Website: lowes
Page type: cart
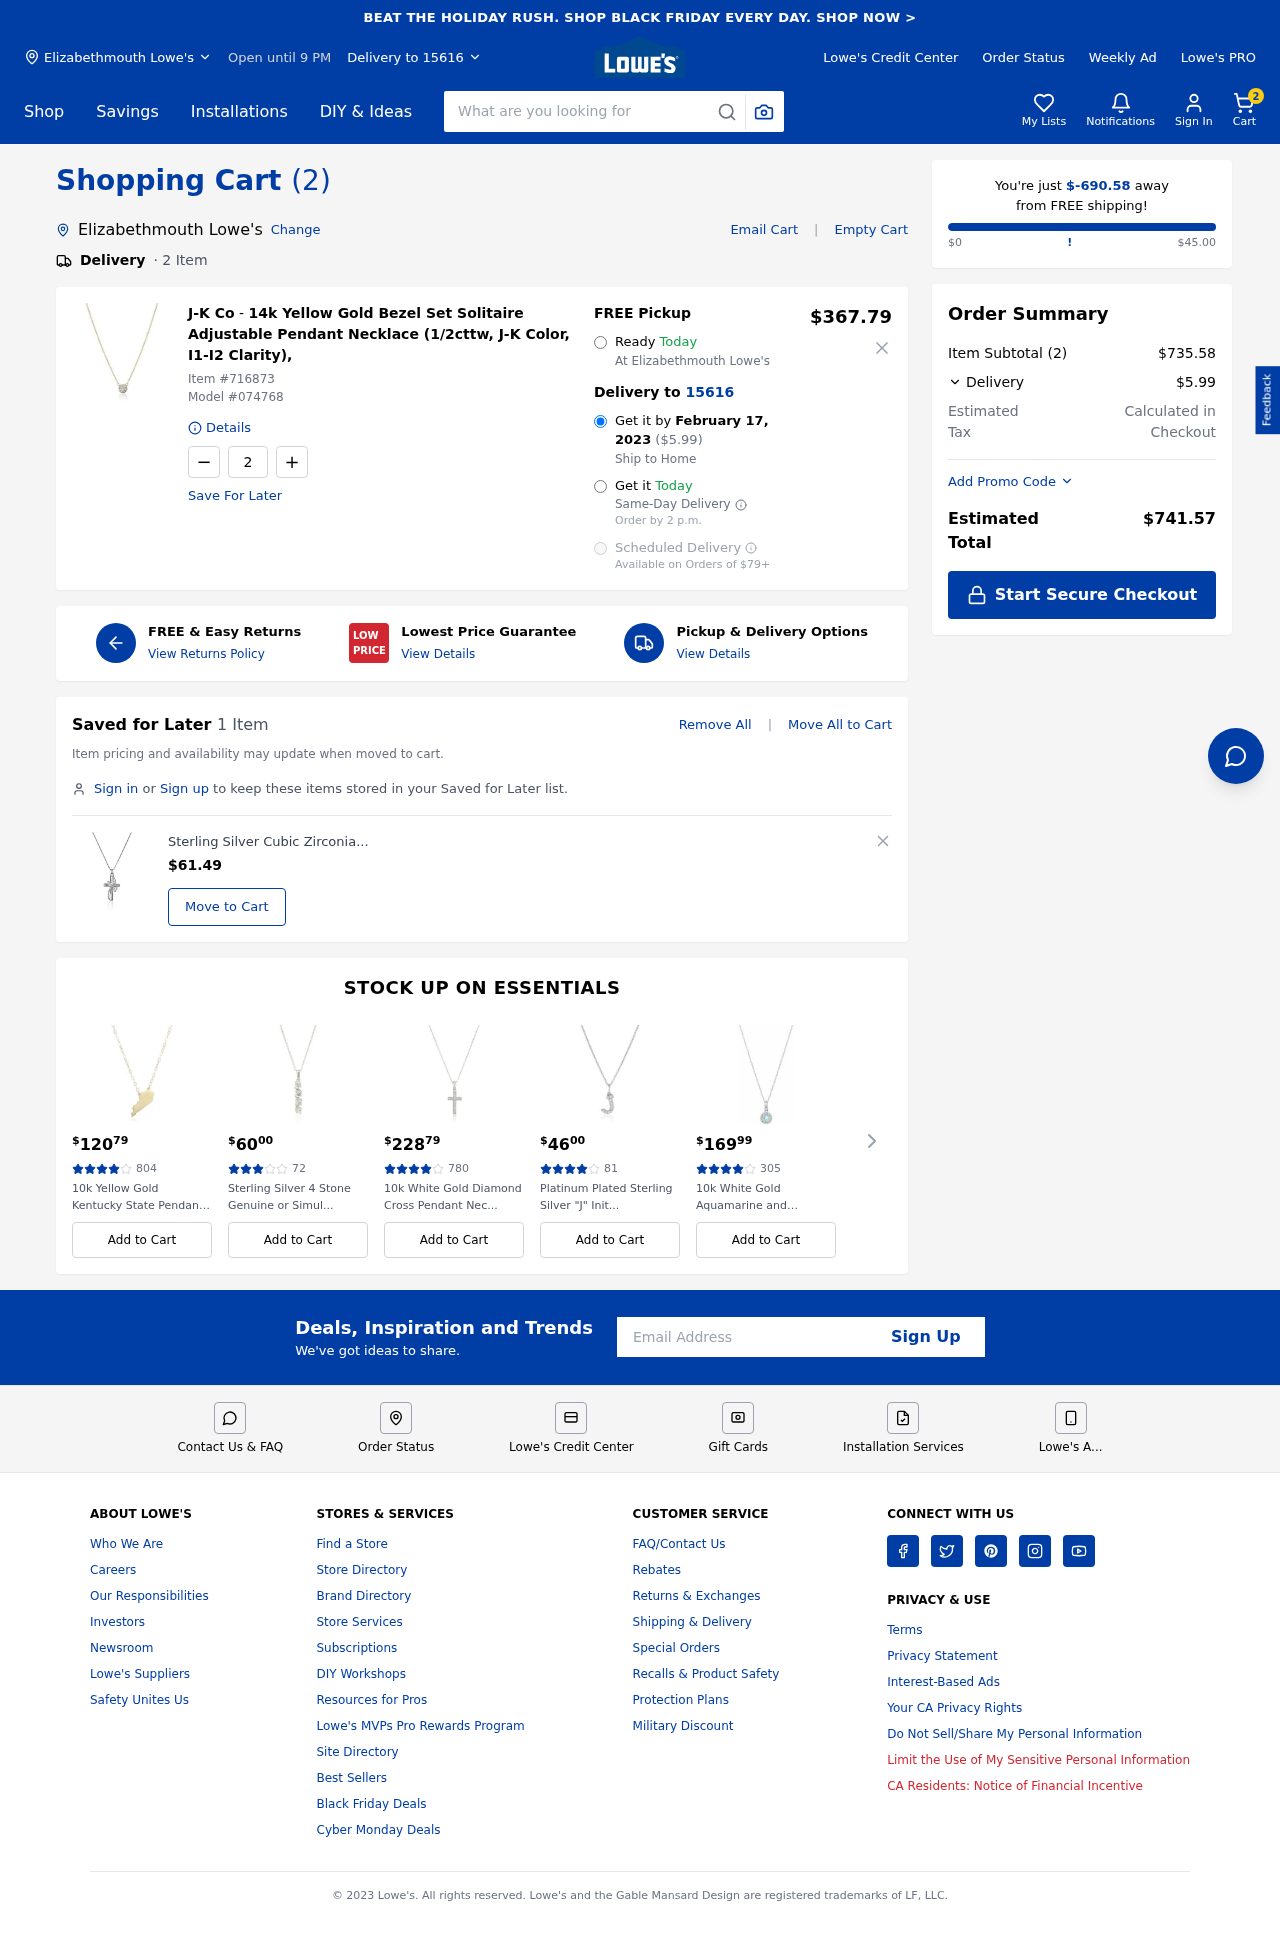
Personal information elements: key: PII_CITY
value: Elizabethmouth Lowe's
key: PII_EMAIL
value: michellejohnson@gmail.com
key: PII_POSTCODE
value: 15616
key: PII_CITY2
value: Elizabethmouth Lowe's
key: PII_CITY3
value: Elizabethmouth
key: PII_POSTCODE2
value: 15616
Product elements: key: PRODUCT1_BRAND
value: J-K Co
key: PRODUCT1_NAME
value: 14k Yellow Gold Bezel Set Solitaire Adjustable Pendant Necklace (1/2cttw, J-K Color, I1-I2 Clarity),
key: PRODUCT1_PRICE
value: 367.79
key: PRODUCT1_QUANTITY
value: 2
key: PRODUCT2_NAME
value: Sterling Silver Cubic Zirconia"Faith Hope Love" Cross Pendant Necklace, 18"
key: PRODUCT2_PRICE
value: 61.49
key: PRODUCT1_ITEM_NUMBER
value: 716873
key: PRODUCT1_MODEL_NUMBER
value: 074768
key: PRODUCT3_PRICE
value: $12079
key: PRODUCT3_NUM_RATINGS
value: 804
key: PRODUCT3_NAME
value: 10k Yellow Gold Kentucky State Pendant N...
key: PRODUCT4_PRICE
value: $6000
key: PRODUCT4_NUM_RATINGS
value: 72
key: PRODUCT4_NAME
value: Sterling Silver 4 Stone Genuine or Simul...
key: PRODUCT5_PRICE
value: $22879
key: PRODUCT5_NUM_RATINGS
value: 780
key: PRODUCT5_NAME
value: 10k White Gold Diamond Cross Pendant Nec...
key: PRODUCT6_PRICE
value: $4600
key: PRODUCT6_NUM_RATINGS
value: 81
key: PRODUCT6_NAME
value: Platinum Plated Sterling Silver "J" Init...
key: PRODUCT7_PRICE
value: $16999
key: PRODUCT7_NUM_RATINGS
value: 305
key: PRODUCT7_NAME
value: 10k White Gold Aquamarine and Diamond Ac...
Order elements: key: ORDER_NUM_ITEMS
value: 2
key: ORDER_DELIVERY_DATE
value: February 17, 2023
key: ORDER_SHIPPING_COST2
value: $5.99
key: ORDER_SHIPPING_AWAY
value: $-690.58
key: ORDER_SUBTOTAL
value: $735.58
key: ORDER_SHIPPING_COST
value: $5.99
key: ORDER_TOTAL
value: $741.57
Search elements: key: HEADER_SEARCH
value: What are you looking for
Other elements: key: SAVED_NUM_ITEMS
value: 1 Item